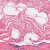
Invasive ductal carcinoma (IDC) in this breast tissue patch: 0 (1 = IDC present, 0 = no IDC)